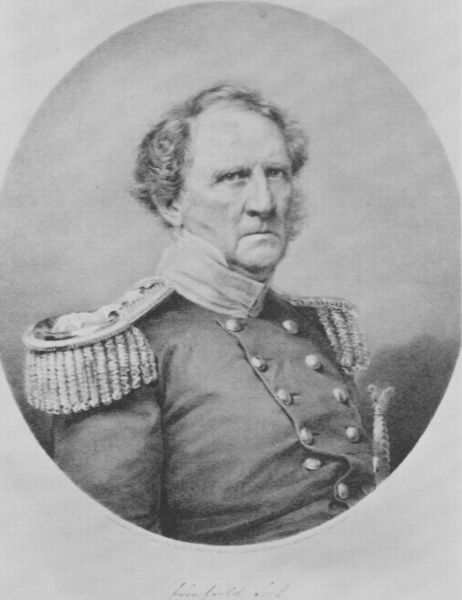
Titel: General Winfield Scott
Künstler: Mathew B. Brady
Schlagwörter: baum, held, himmel, mann, schatten, weiß, grau, haar, hintergrund, licht, mund, nase, ohr, schwarz, stirn, zeichnung, blick, alt, jacke, augen, falten, gesicht, kragen, rahmen, bild, bildnis, herr, portrait, porträt, signatur, auge, haare, halbfigur, kordeln, mantel, adel, augenbrauen, bruststück, kinn, knopf, locken, scheitel, schulter, schultern, oval, rund, düster, graphik, krieg, könig, dick, ernst, streng, brauen, dreiviertelansicht, wange, knöpfe, foto, fotografie, photographie, griff, medaillon, schwarzweiss, sterne, mundwinkel, militär, schwert, uniform, soldat, epauletten, abzeichen, degen, offizier, orden, schulterklappen, stehkragen, armee, fürst, braue, heft, photo, knauf, halbprofil, wams, general, fotographie, aufnahme, knlpfe, leutnant, jnöpfe, miesepeter, oirträt, ranghoher, heeresführer, stehragen, offiziert, kriegernase, schulterkappenl, brustsstück